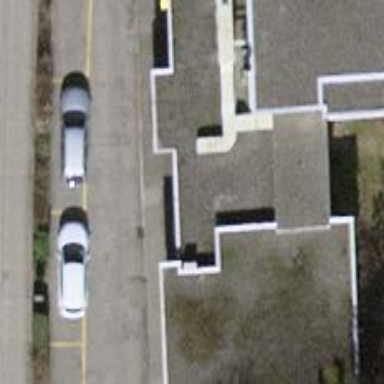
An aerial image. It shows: Restaurant in building.